Question: Ok, pretty simple question, I have working an AJAX method, what it does is that it searches in the database for specific information with a query. I can see in the Console that the query is being made, I can even see the "Post" in the Chrome Developer Console, when I click it I can see the HTML that I want to show, but i have no effing idea on how to render ir in the page.
the :3000/ already has the html I want to show, but how do I update it??
The way I am showing it is this...
'''
<%if not @itemsok.nil?
@itemsok.each do |searches|
%>
<table>
<tr>
<td style="width:100px;"><%= searches.first_item.description %> </td>
<td style="width:150px; font-size:30px;"><%= searches.first_item_grade %> </td>
<td style="width:150px;"><%= searches.second_item.description %> </td>
<td style="width:150px; font-size:30px;"><%= searches.second_item_grade %> </td>
<td style="width:150px; font-size:18px;"><a href="<%= contribution_path(searches.id) %>">Show</a> </td>
</tr>
</table>
'''
@itemsok is the variable where I save the items from the query.
Thanks, I think I'm missing something very silly here.
Sorry for my terrible english.
UPDATE: The controller looks like this:
'''
def index
size1 = params[:size1]
number1 = params[:number1]
number2 = params[:number2]
quiero = params[:quiero]
tengo = params[:tengo]
if (not number1.nil?) and (number1 != "")
item1 = Item.find(number1)
elsif not quiero.nil?
quiero.strip!
item1 = Item.find(:first, :conditions => ['lower(description) LIKE ?', "%#{quiero.downcase}%"])
end
if (not number2.nil?) and (number2 != "")
item2 = Item.find(number2)
elsif not tengo.nil?
tengo.strip!
item2 = Item.find(:first, :conditions => ['lower(description) LIKE ?', "%#{tengo.downcase}%"])
end
if (item1 and item2)
@itemsok = Contribution.where("first_item_id = ?",item1.id).where("second_item_id = ?",item2.id).where("second_item_grade = ?",size1)
respond_to do |format|
format.html
format.js
end
end
'''
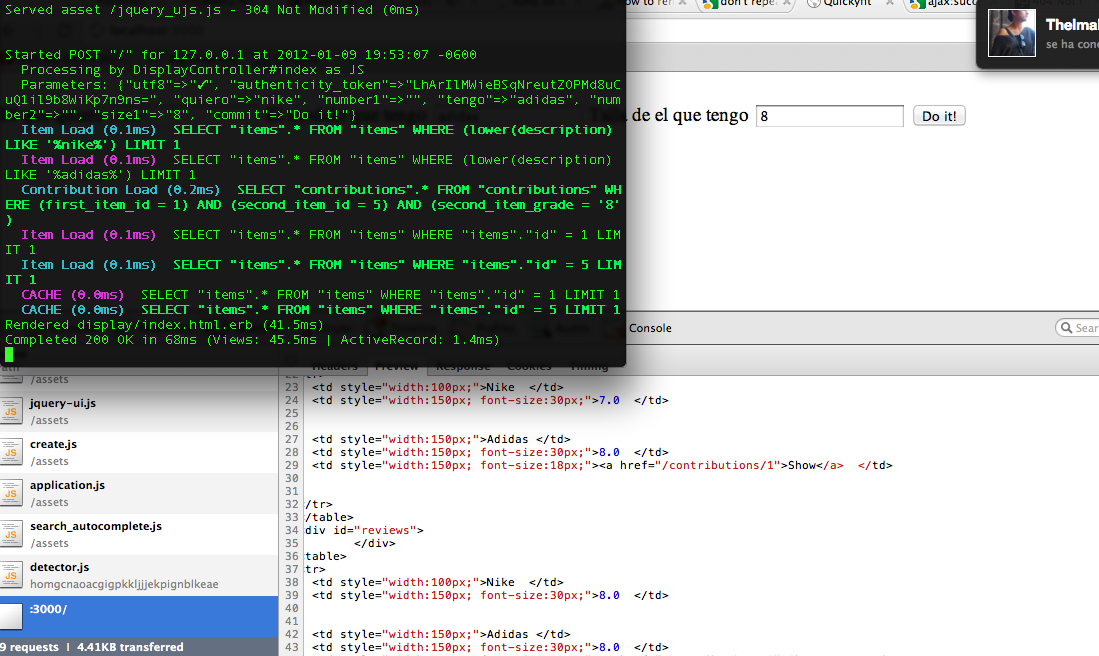
Answer: In your respond_to block put format.js above format.html.
Make sure you have index.js.erb in your view folder for the controller.
This index.js.erb(comes from the action name) should have a jQuery statement like the following if you're using rails 3.1+:
'''
$('#DOMelementToPlaceContent').html(<%= escape_javascript(render :partial => "partial/location") %>);
'''
This will replace the content of the DOM element with ID DOMelementToPlaceContent with the content in the specified partial.
Also, you should think about moving the logic for your search to a search action in the same controller in which case you'll need a search.js.erb file in the view folder for the controller.